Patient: sex M, age 49
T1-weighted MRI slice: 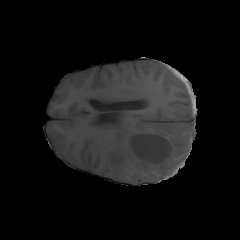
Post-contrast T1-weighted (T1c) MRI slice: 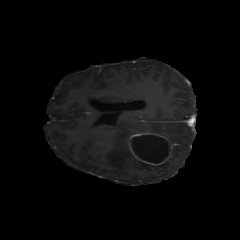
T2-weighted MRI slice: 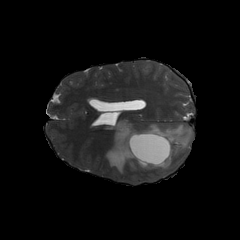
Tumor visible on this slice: yes
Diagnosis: Astrocytoma, IDH-mutant
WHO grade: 4